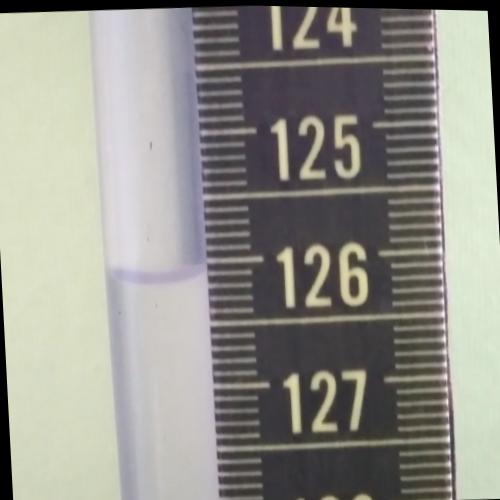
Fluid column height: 126.1 cm